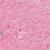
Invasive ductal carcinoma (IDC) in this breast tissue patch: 0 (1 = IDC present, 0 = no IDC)